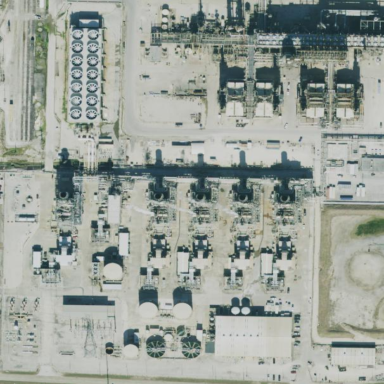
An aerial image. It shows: Industrial area with power plant.